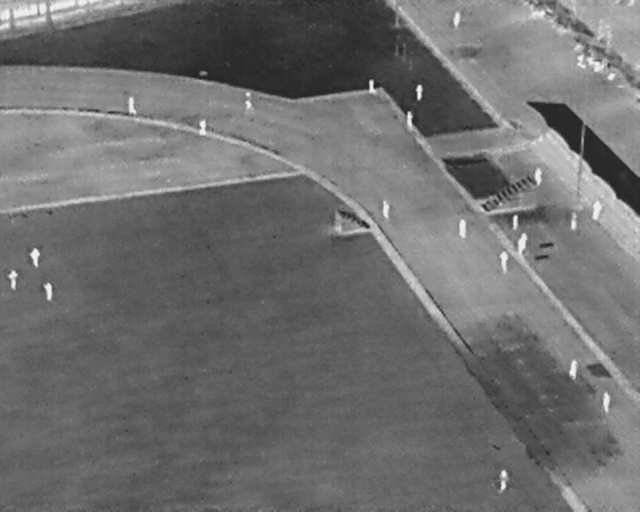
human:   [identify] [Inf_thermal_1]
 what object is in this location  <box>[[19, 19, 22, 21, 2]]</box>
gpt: <ref>1 medium person at the top left</ref>

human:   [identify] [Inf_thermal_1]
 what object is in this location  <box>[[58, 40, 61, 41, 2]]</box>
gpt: <ref>1 small person at the center</ref>

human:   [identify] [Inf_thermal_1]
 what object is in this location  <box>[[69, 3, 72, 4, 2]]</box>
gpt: <ref>1 medium person at the top right</ref>

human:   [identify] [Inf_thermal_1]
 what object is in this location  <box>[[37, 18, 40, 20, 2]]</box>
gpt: <ref>1 medium person at the top</ref>